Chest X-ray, PA view. Patient: 62 years old, sex M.
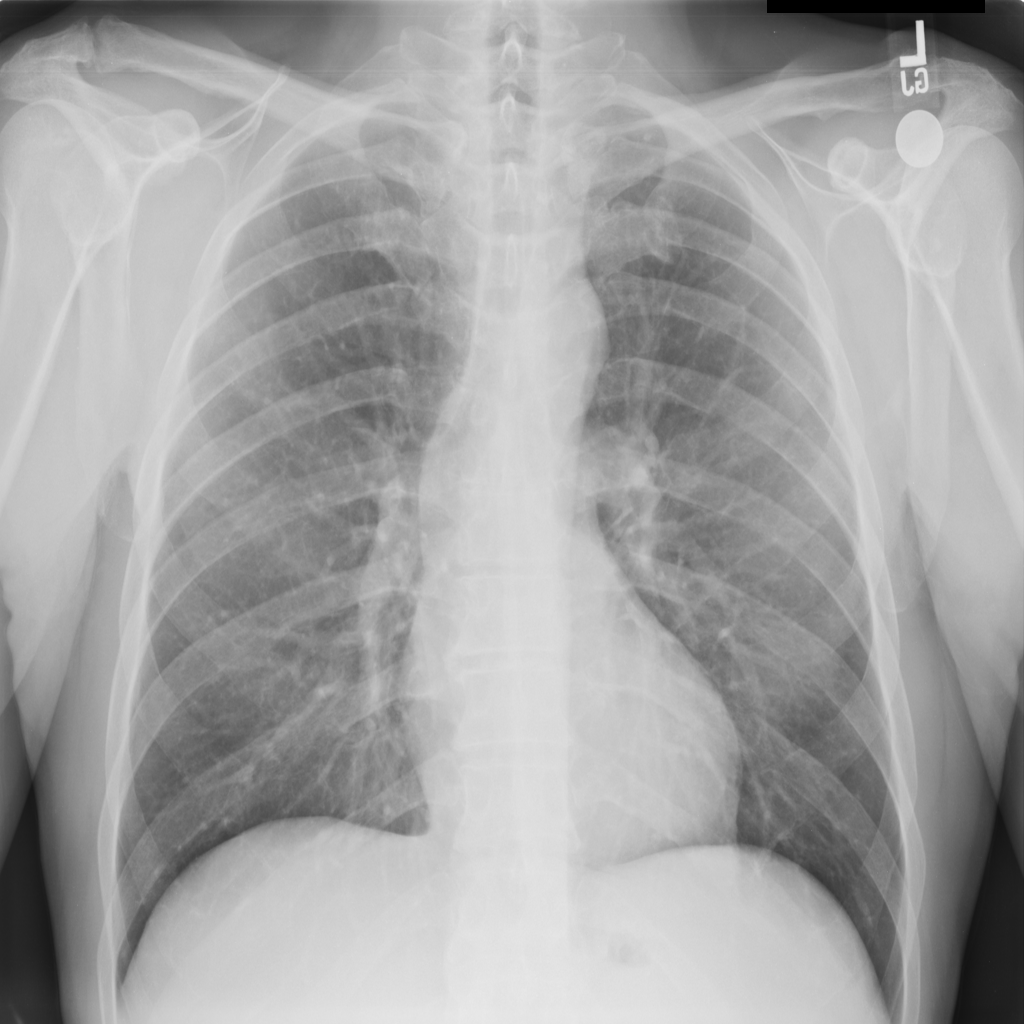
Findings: No Finding